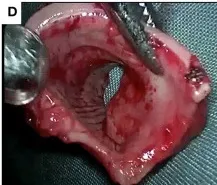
Uniportal VATS secondary carinal resection and reconstruction for tracheobronchial mucoepidermoid carcinoma. (D) Gross appearance of the endobronchial mass.
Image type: medical_photograph (other_medical_photograph)